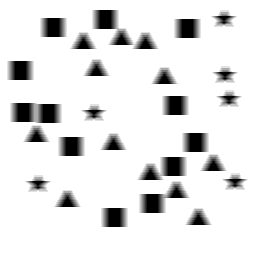
Squares: 12
Triangles: 12
Stars: 6
Total shapes: 30